Question:
This is created using following code -
'''
<div class="container" style="padding-top: 5px;width:95%">
<ul class="nav nav-pills">
<li><a href="#"><b>Dashboard</b><span class="divider" style="padding-left:20px;">|</span></a></li>
<li class="active"><a href="#"><b>Current Order</b> <span class="divider" style="padding-left:20px;">|</span></a></li>
<li><a href="#"><b>Price Book</b><span class="divider" style="padding-left:20px;">|</span></a></li>
<li><a href="#"><b>View History</b></a></li>
</ul>
</div>
'''
here the separator is included in the active tab area.How to keep it away from text with equal diatance from links?
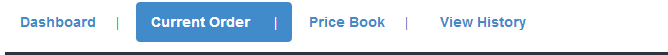
Answer: Try this:
# LIVE_DEMO
CSS:
'''
.div {
padding:10px 15px 10px 15px;
}
'''
HTML
'''
<div class="container" style="padding-top: 5px;width:95%">
<ul class="nav nav-pills">
<li><a href="#"><b>Dashboard</b></a></li>
<li class="div"><span class="divider">|</span></li>
<li><a href="#"><b>Current Order</b> </a></li>
<li class="div"><span class="divider">|</span></li>
<li><a href="#"><b>Price Book</b></a></li>
<li class="div"><span class="divider">|</span></li>
<li><a href="#"><b>View History</b></a></li>
</ul>
</div>
'''